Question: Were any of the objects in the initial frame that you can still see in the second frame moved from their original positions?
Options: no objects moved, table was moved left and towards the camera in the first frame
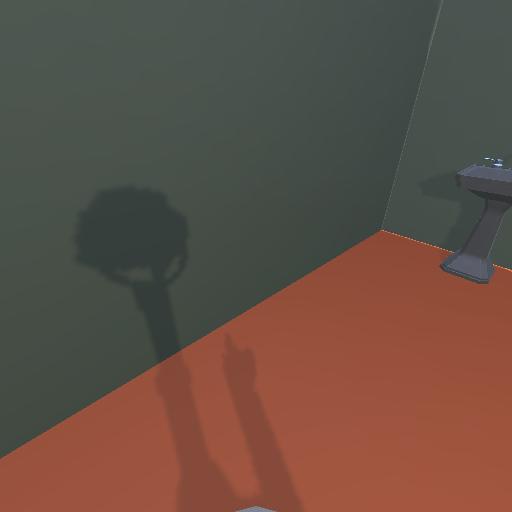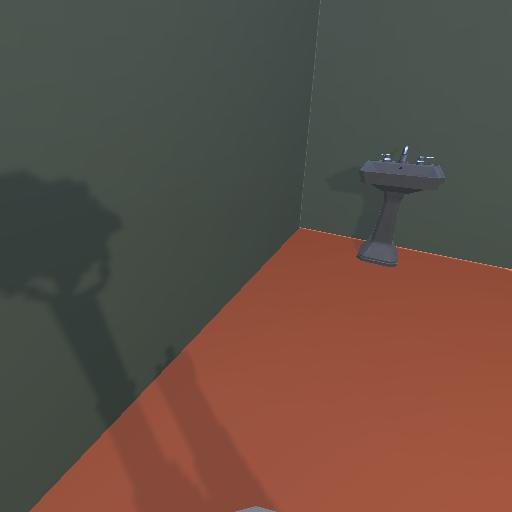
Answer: no objects moved